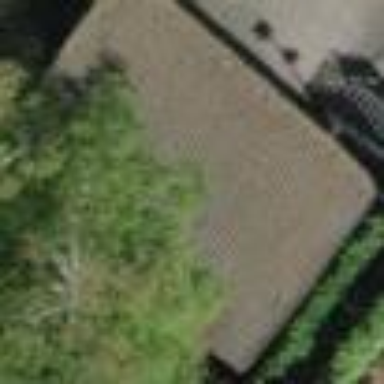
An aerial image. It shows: View of roof of building.